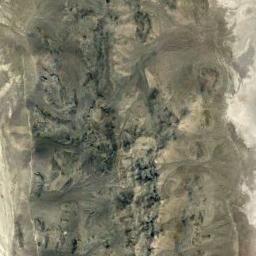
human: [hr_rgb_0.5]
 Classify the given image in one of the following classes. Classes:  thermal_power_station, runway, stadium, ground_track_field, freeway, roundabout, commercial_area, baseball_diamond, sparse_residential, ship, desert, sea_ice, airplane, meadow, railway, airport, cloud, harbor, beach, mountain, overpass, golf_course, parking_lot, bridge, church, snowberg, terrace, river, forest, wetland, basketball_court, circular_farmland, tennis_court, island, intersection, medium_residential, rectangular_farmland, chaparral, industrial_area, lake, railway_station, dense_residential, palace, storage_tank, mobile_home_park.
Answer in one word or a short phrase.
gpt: mountain